Field crop: maize
Growth stage: 1
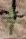
Species: atriplex